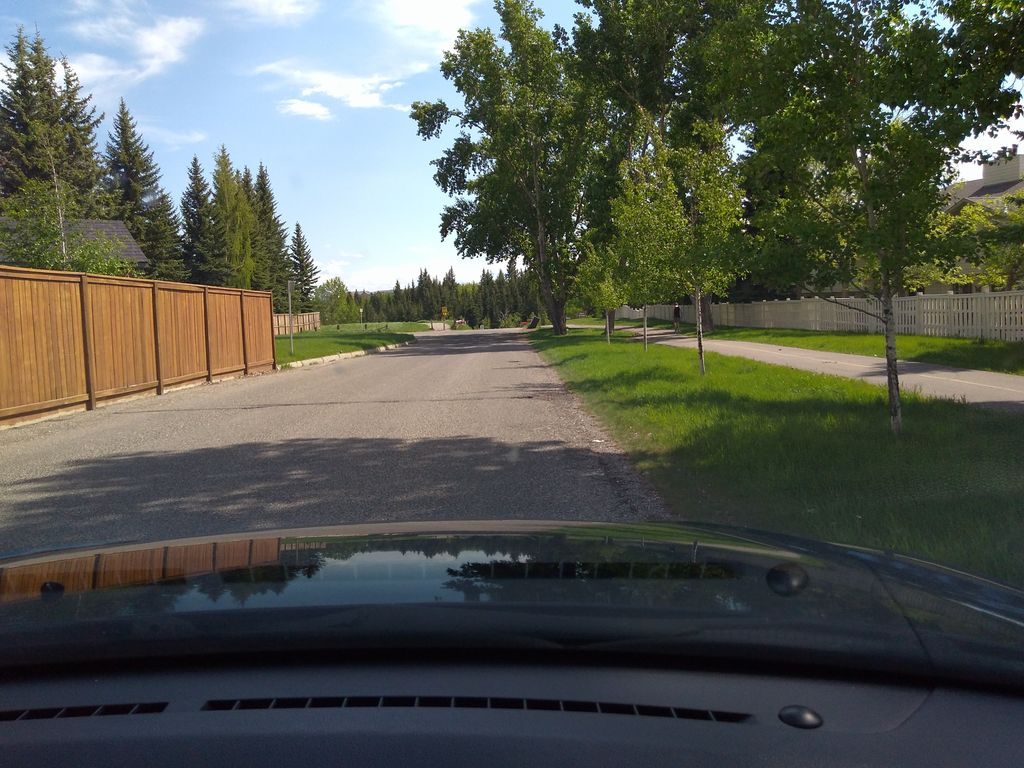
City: calgary